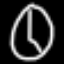
Label: clock